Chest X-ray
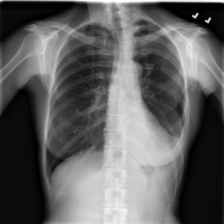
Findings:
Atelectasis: negative
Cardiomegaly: negative
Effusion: negative
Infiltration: negative
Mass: negative
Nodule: negative
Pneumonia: negative
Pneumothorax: negative
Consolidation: negative
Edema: negative
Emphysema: negative
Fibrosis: negative
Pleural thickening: negative
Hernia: negative